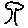
Label: tree